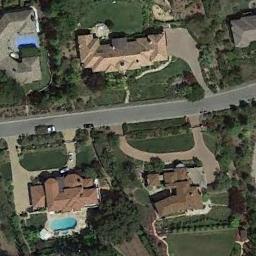
Label: residential